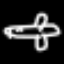
Label: airplane